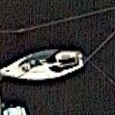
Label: Civil_yacht